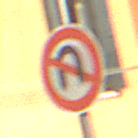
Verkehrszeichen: VerbotWenden
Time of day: MorningAfternoon
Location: Outdoor (Urban)
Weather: Clear
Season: NotSpecified
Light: Natural